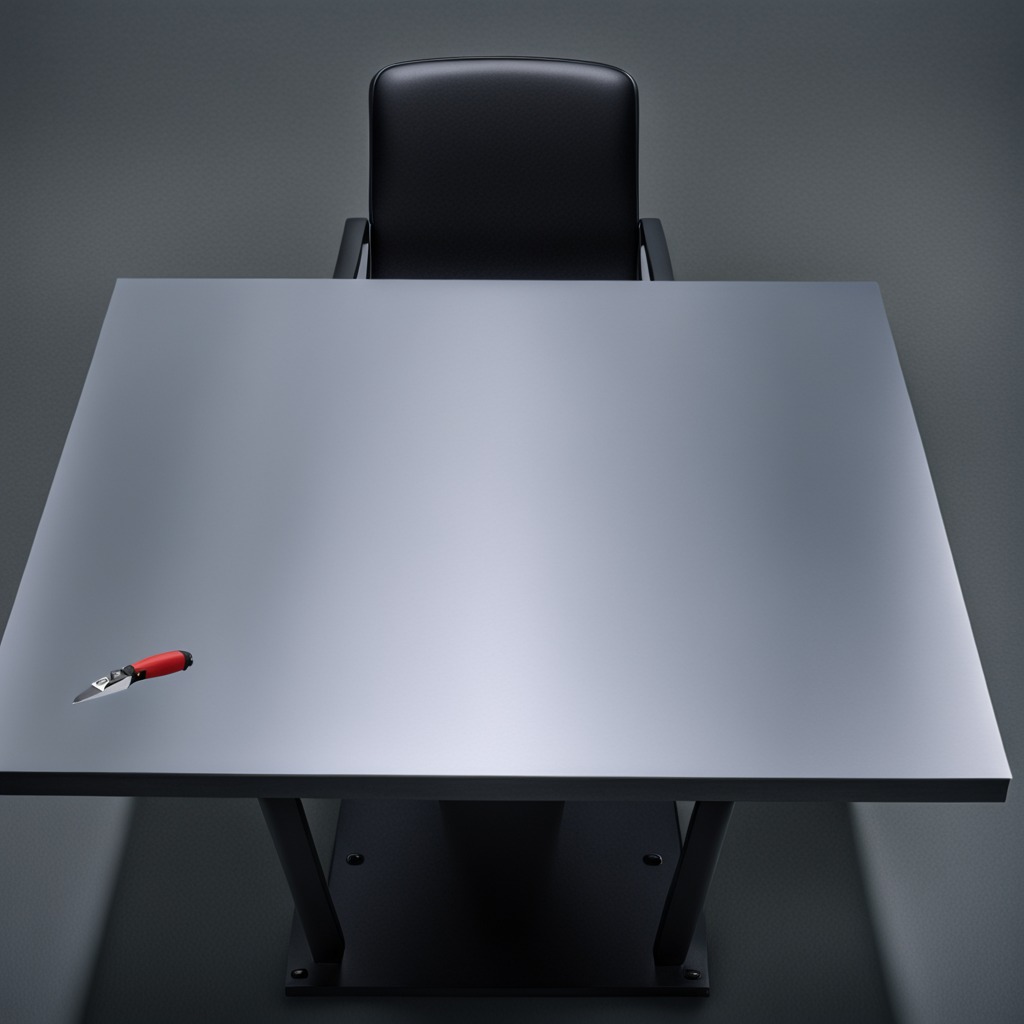
A utility knife lies on the clean empty table in the basement in the evening soft directional lighting on the tabletop realistic grain studio-quality clarity centered framing